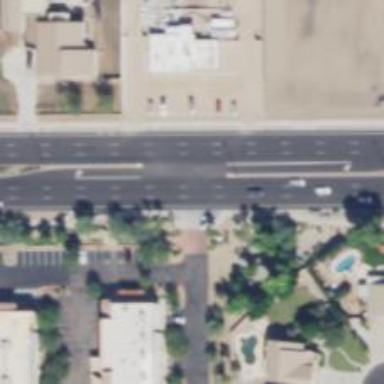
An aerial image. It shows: Secondary road with asphalt surface.